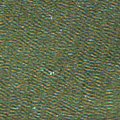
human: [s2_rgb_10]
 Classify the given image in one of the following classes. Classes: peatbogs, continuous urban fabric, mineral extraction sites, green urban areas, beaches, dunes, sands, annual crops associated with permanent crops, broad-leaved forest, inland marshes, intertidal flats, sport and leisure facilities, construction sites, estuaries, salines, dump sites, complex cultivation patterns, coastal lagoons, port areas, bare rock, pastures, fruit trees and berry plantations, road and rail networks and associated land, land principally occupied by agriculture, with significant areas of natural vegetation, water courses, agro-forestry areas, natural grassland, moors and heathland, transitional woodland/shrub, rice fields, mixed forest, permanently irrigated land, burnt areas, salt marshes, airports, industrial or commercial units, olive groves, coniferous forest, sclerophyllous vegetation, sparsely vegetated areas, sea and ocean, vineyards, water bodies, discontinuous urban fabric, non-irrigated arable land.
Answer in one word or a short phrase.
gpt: sea and ocean